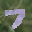
Label: 7